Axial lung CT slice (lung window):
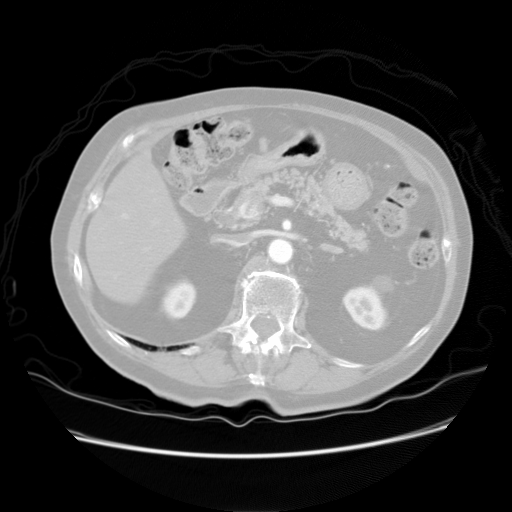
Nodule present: no